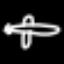
Label: airplane